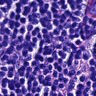
Metastatic tissue present: no